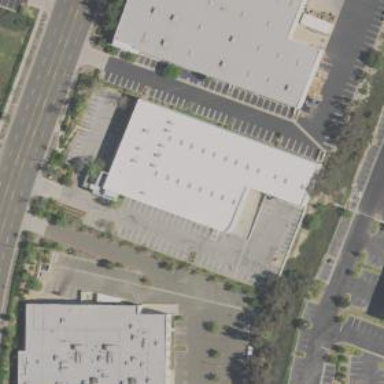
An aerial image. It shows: Warehouse building.